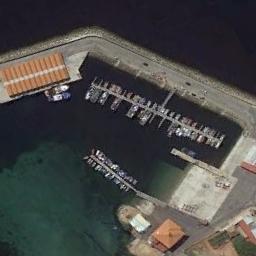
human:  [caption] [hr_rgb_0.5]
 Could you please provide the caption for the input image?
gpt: Many ships are in the harbor .

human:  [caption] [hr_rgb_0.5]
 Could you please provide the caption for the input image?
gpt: There is little traffic on the road near the harbor .

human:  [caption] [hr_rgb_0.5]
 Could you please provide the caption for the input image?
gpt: There are many ships moored on the sea side of the harbor surrounded by buildings and parking lots, With some empty spaces left .

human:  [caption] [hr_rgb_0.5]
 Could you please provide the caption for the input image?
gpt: The harbor has lots of neatly docked boats and an open area and some buildings are next to the harbor .

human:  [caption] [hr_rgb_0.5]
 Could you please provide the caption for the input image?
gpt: There are some ships and brown buildings at the harbor .